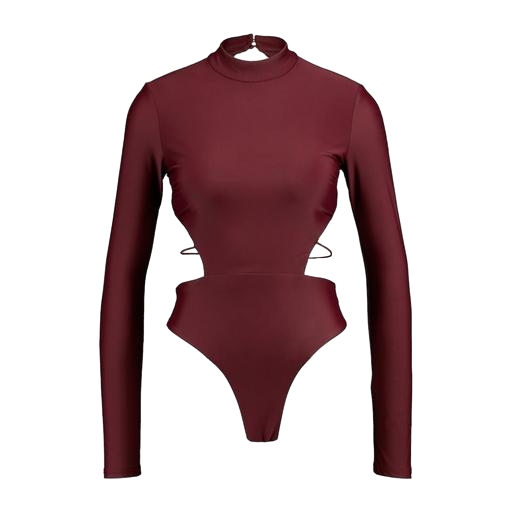
red mock-neck cutout top only macy, cutout jersey top, high-neck top, white background